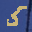
Label: 5